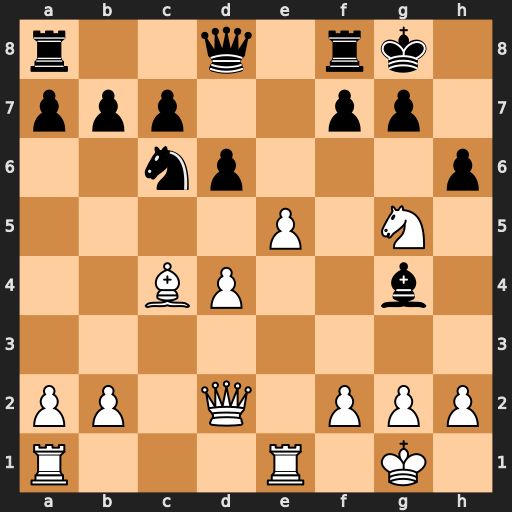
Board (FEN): r2q1rk1/ppp2pp1/2np3p/4P1N1/2BP2b1/8/PP1Q1PPP/R3R1K1
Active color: w
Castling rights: -
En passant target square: -
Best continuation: Nxf7 Rxf7 Bxf7+ Kxf7 Qf4+